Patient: sex F, age 76
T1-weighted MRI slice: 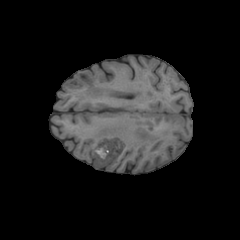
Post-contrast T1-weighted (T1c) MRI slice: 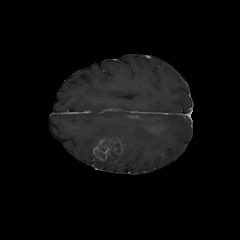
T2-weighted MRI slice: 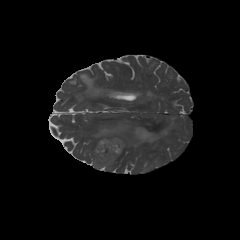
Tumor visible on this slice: yes
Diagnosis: Glioblastoma, IDH-wildtype
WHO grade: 4